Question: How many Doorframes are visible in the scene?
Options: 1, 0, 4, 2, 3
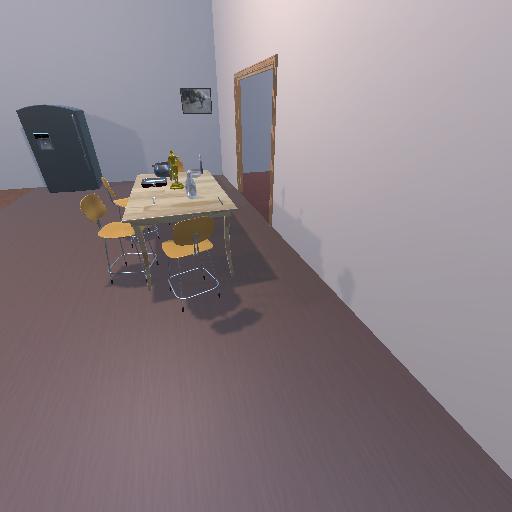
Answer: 1